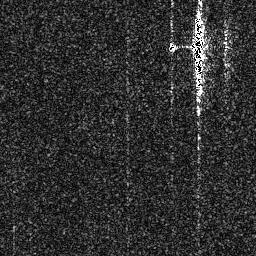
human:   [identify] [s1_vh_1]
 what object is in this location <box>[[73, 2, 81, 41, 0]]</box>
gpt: <ref>1 large ship at the top right</ref>